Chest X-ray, PA view. Patient: 50 years old, sex M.
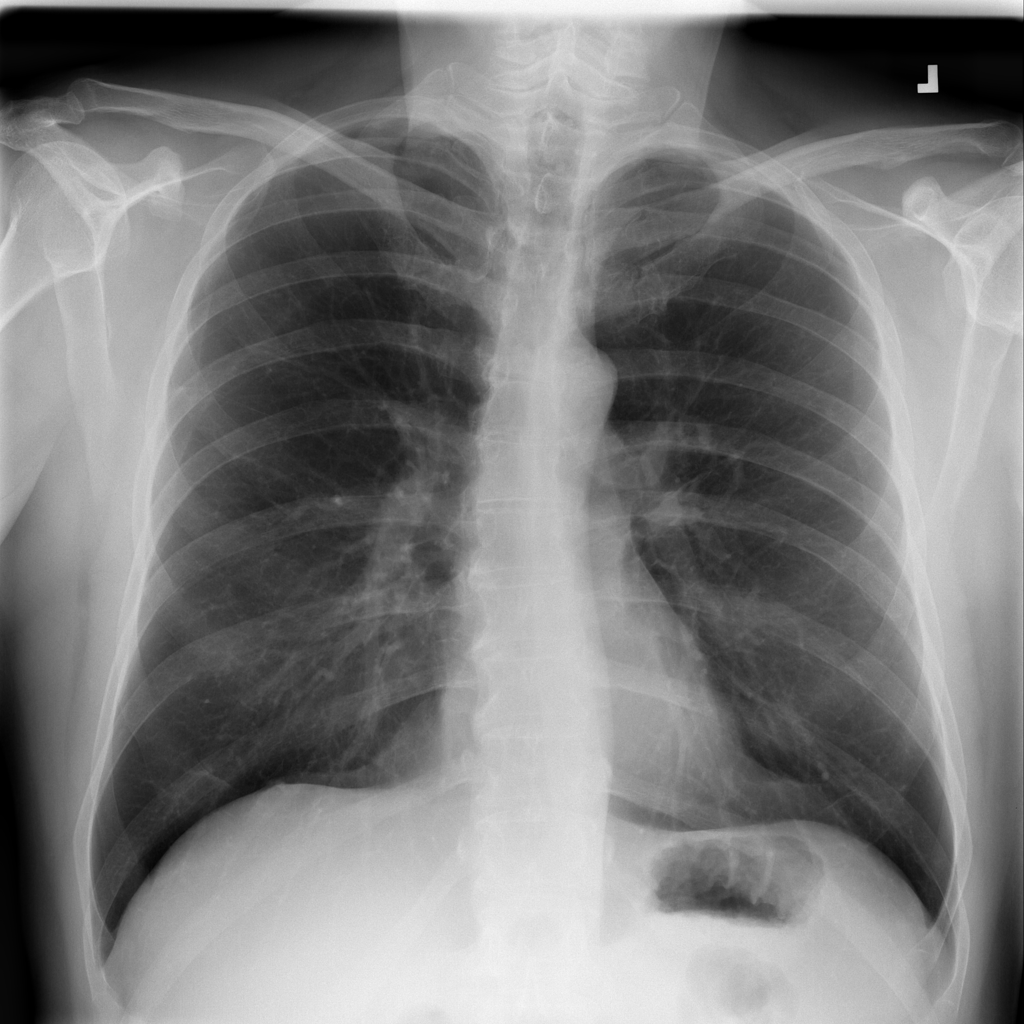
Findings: No Finding